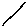
Label: line